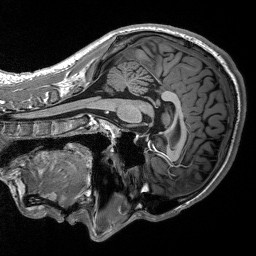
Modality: T1w
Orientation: sagittal
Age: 19
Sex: male
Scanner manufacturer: siemens
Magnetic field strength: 3 T
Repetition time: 2.53 s
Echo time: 0.00219 s